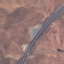
Land use / land cover class: Highway